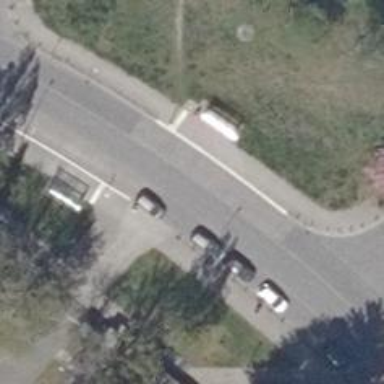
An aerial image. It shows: Tertiary road with sidewalks on both sides.